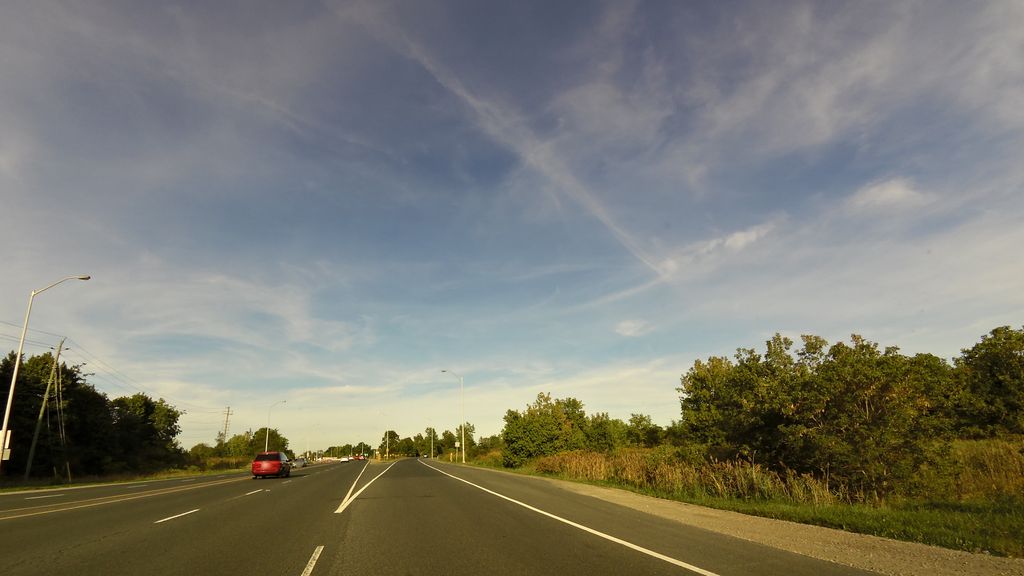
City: hamilton